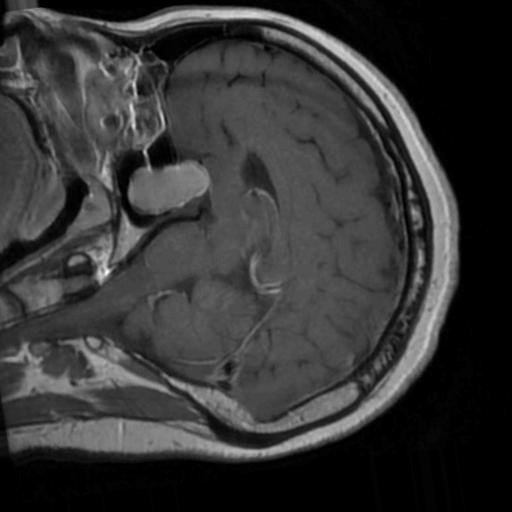
Label: brain_tumor